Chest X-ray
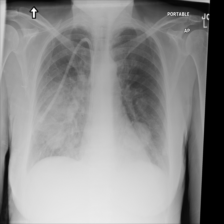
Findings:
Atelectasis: negative
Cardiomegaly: negative
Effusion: negative
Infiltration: negative
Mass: positive
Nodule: positive
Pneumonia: negative
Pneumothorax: negative
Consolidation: negative
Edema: positive
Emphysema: negative
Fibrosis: negative
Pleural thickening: negative
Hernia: negative